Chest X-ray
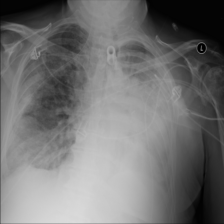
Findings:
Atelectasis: negative
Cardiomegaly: negative
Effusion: negative
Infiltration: negative
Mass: negative
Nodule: negative
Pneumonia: negative
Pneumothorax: negative
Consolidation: negative
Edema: negative
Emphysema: negative
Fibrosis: negative
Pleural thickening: negative
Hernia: negative